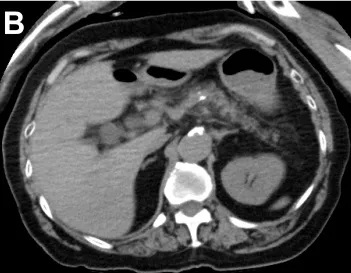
Plain axial CT of the abdomen and pelvis. (B) A coronal slice showing no inflammatory changes around the pancreatic body and tail.
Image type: radiology (ct)